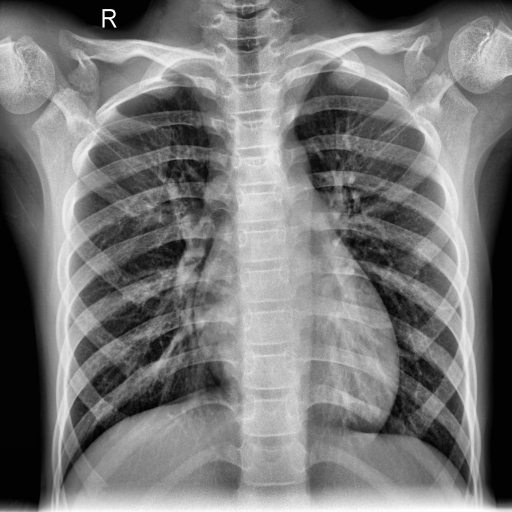
Finding: NORMAL